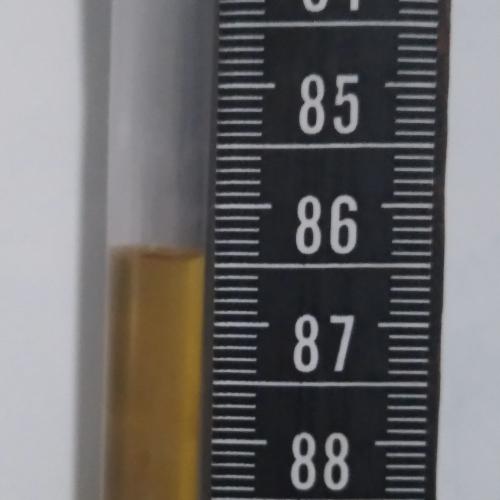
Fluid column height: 86.4 cm